Aerial crown-view tile of a tropical tree (Barro Colorado Island, Panama), acquired 20250715:
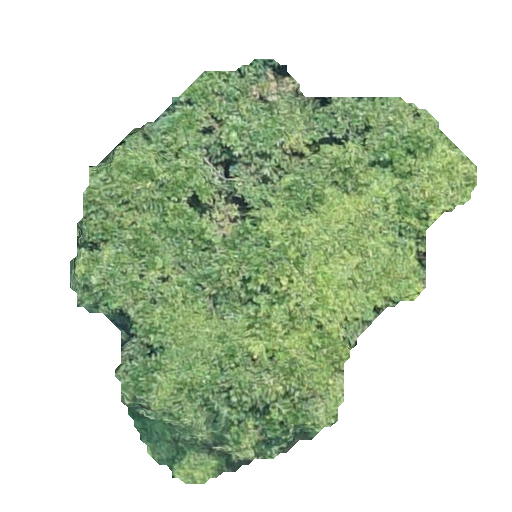
Species: Anacardium excelsum
GBIF accepted scientific name: Anacardium excelsum
Crown area: 160.34 m²